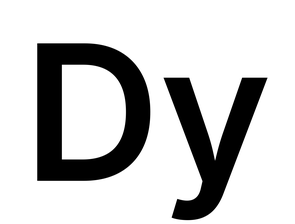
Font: Inter_SemiBold